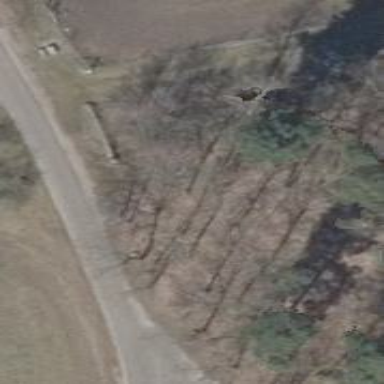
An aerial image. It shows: Culvert tunnel.